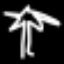
Label: palm tree